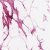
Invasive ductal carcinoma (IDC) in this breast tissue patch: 0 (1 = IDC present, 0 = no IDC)